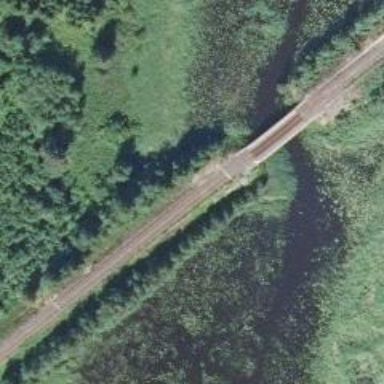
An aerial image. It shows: Continuous rail bridge crossing over railway track.